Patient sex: M
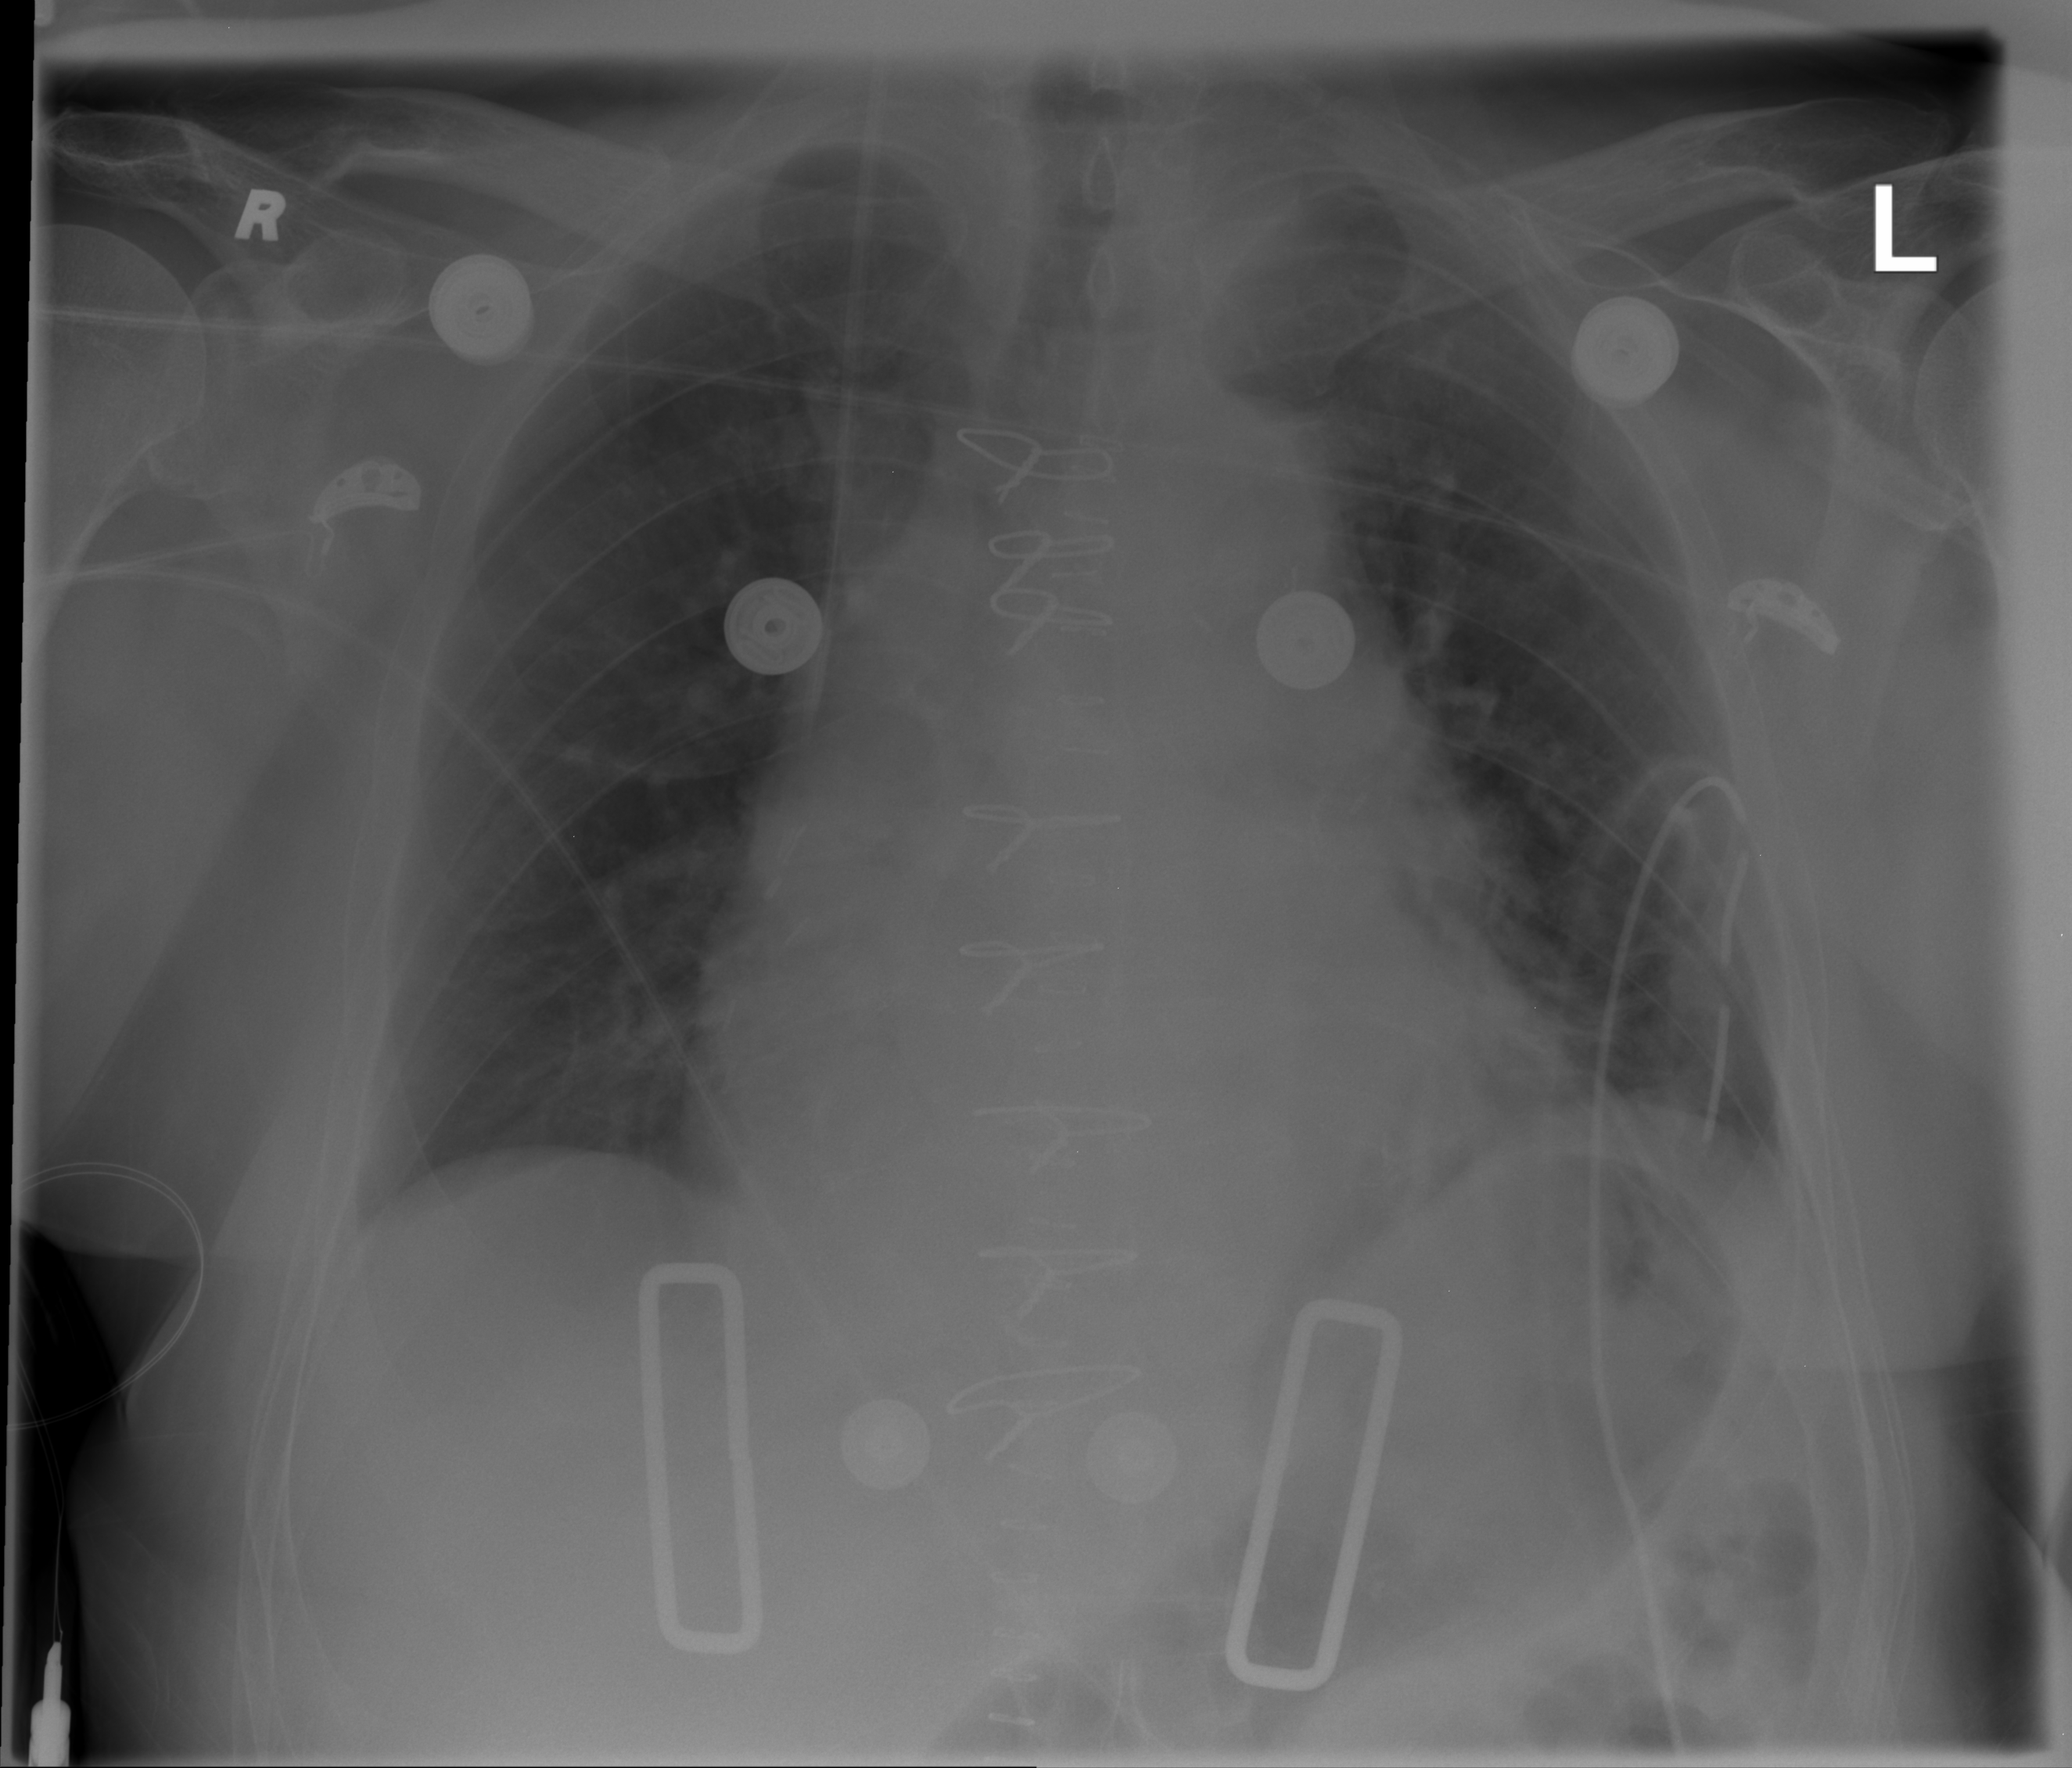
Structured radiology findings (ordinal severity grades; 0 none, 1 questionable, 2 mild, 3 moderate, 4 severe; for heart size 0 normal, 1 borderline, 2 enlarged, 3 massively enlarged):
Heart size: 2
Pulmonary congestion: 2
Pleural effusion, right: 0
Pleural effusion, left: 0
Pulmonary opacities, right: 0
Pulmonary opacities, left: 0
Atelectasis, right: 0
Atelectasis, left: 2